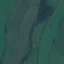
Label: Pasture